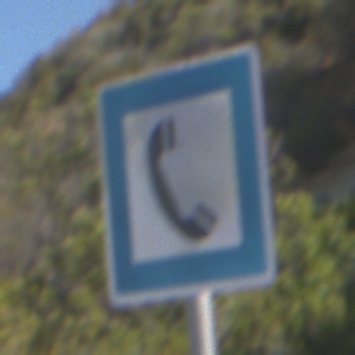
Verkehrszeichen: Fernsprecher
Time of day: MorningAfternoon
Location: Outdoor (Nature)
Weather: Clear
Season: NotSpecified
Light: Natural